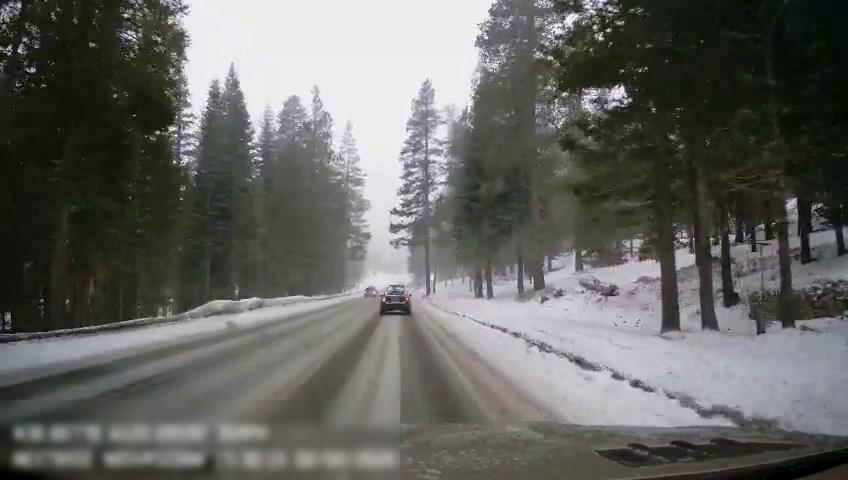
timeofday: Day
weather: Snowy
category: Drivable Space
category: Vehicles | SUV
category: Vehicles | SUV